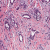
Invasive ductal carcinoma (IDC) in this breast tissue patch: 1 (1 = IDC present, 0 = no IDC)